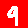
Digit: 9